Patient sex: F
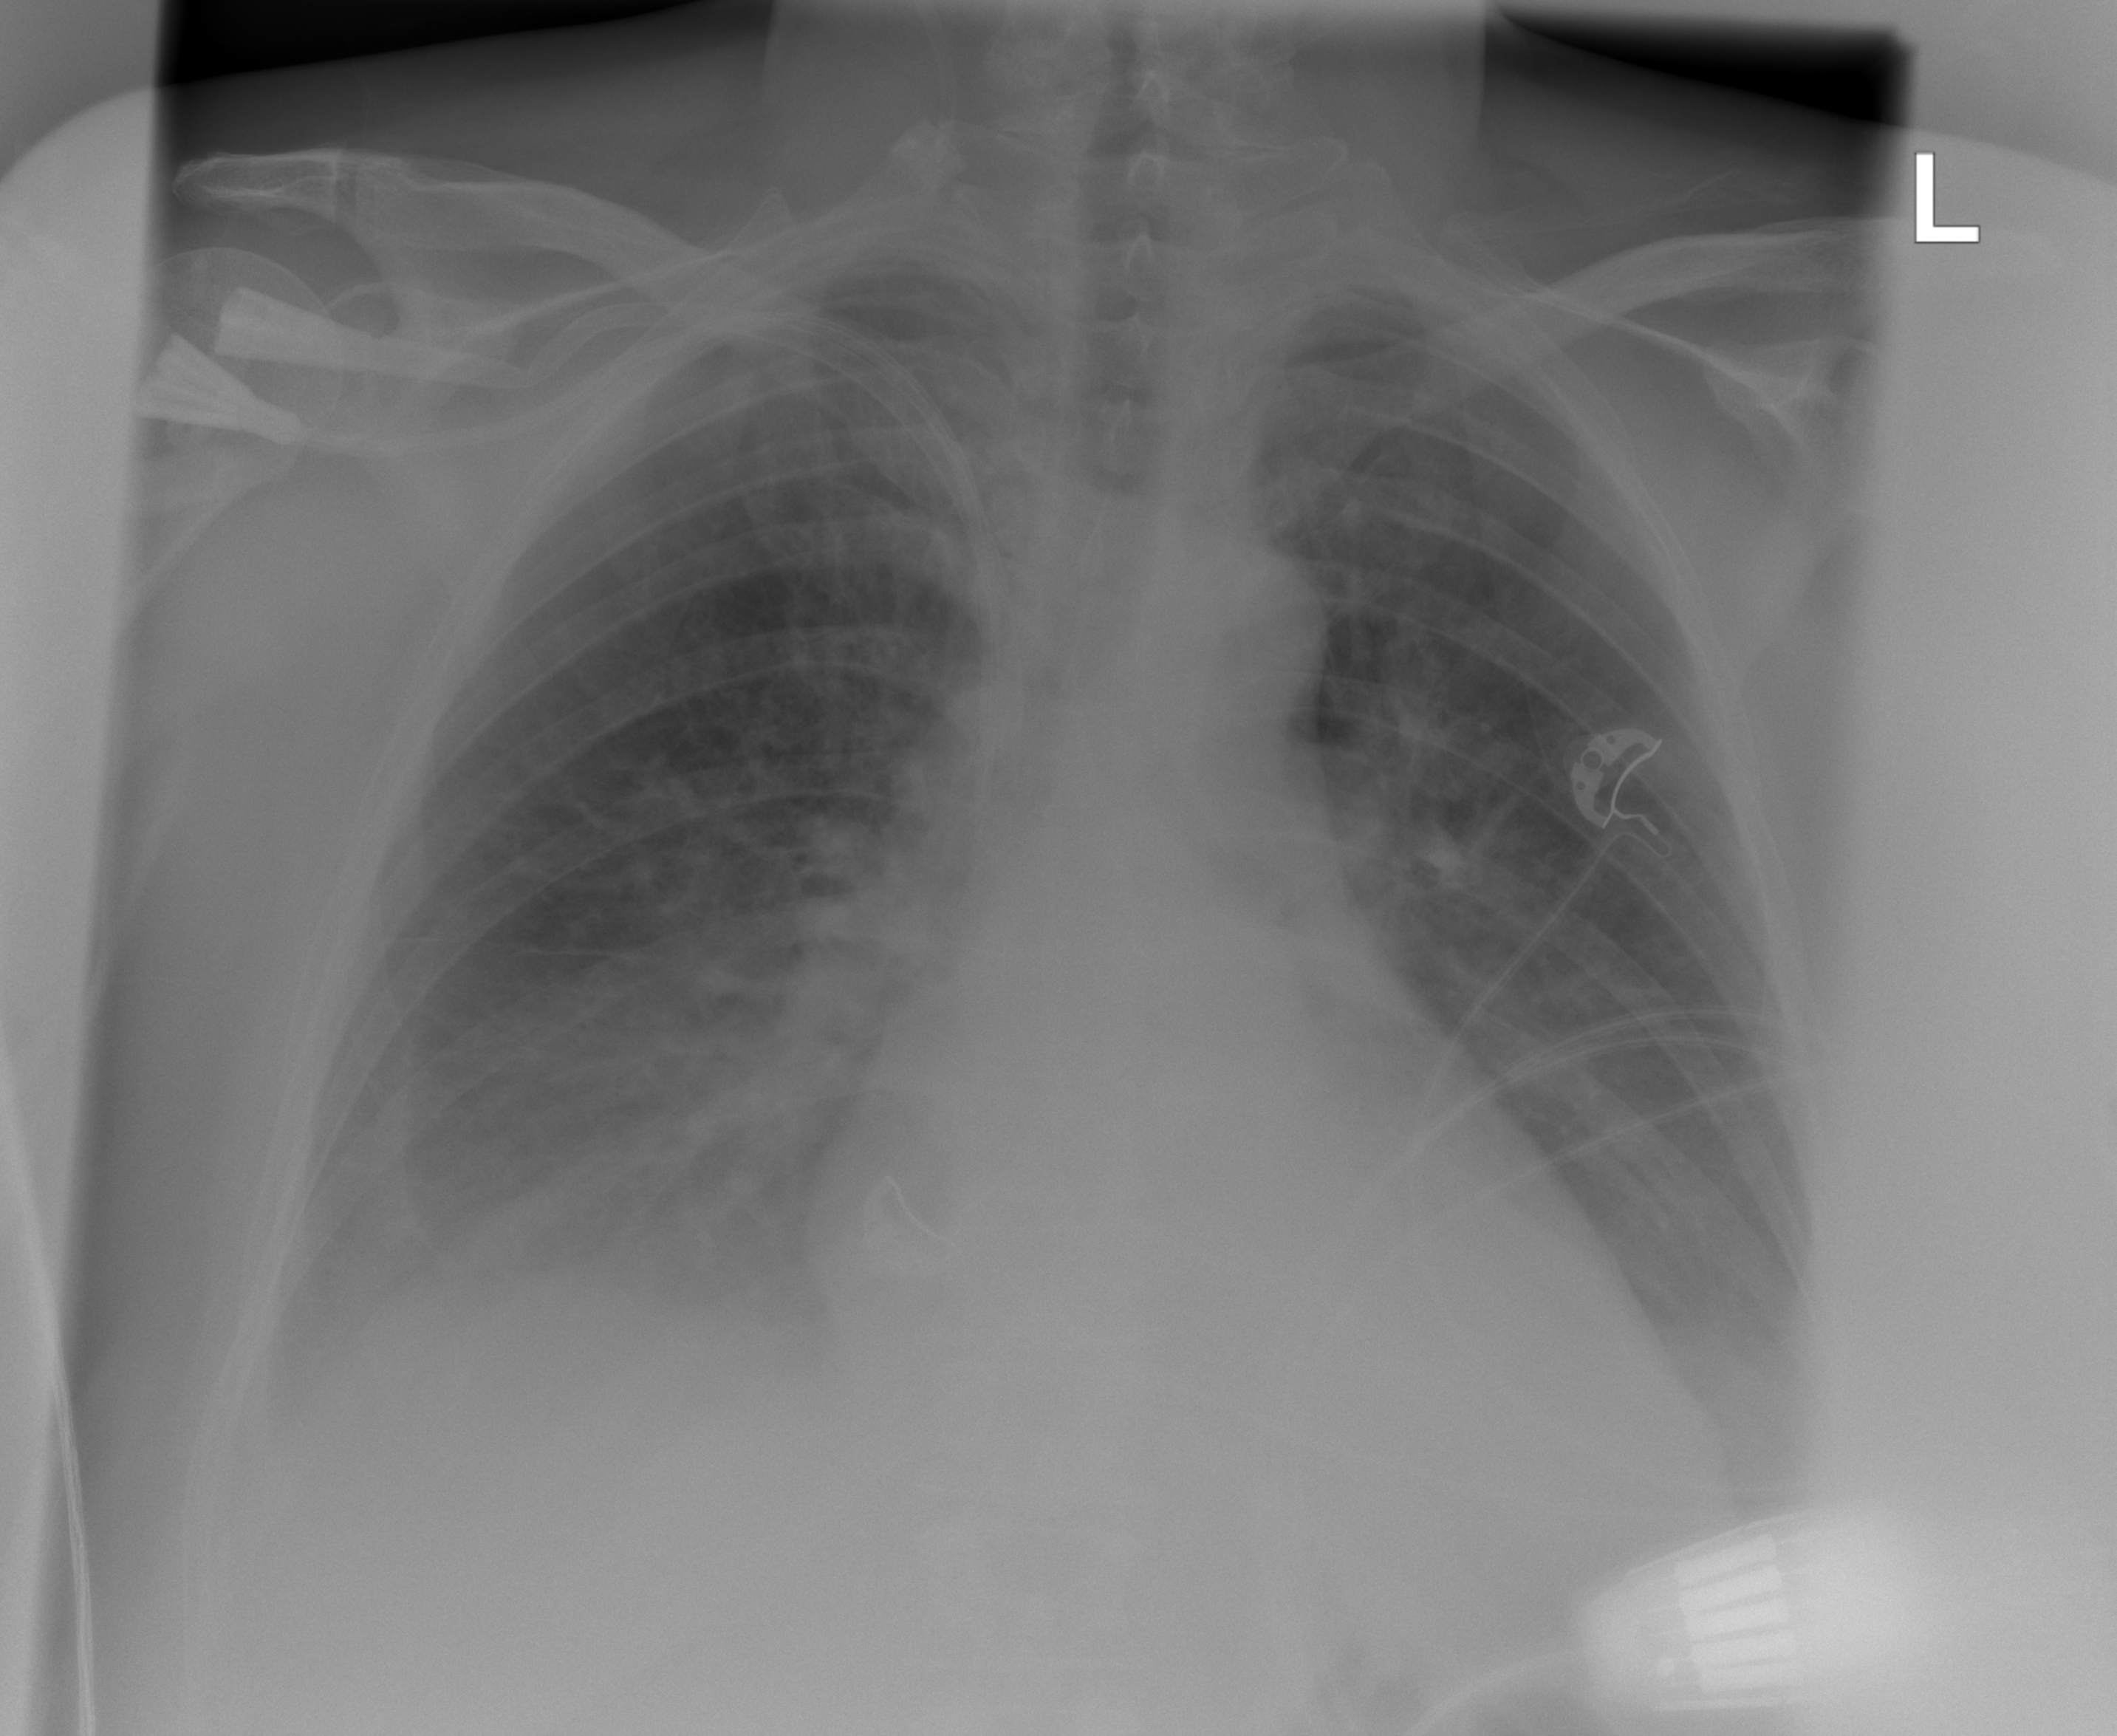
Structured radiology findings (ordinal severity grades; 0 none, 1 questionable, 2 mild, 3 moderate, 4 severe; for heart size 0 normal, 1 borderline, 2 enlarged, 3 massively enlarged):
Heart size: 0
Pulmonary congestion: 2
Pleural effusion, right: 2
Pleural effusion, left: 1
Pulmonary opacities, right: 0
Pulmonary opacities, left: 0
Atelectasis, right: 2
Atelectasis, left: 2